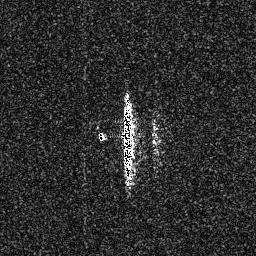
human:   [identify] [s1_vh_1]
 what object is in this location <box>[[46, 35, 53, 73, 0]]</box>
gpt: <ref>1 large ship at the center</ref>